Aerial crown-view tile of a tropical tree (Barro Colorado Island, Panama), acquired 20241112:
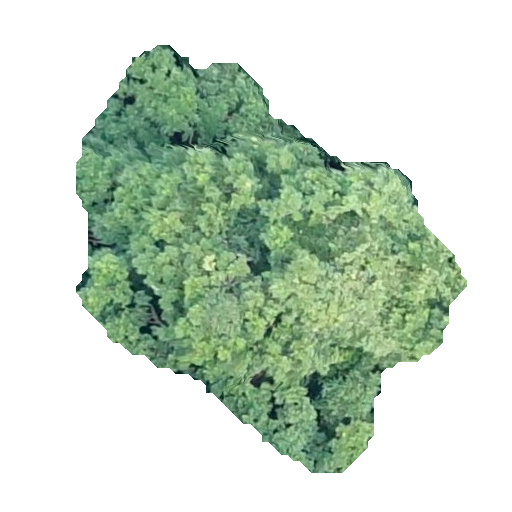
Species: Simarouba amara
GBIF accepted scientific name: Simarouba amara
Crown area: 156.414 m²